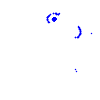
Particle: electron